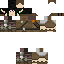
A male human skin with medium skin, wearing brown long hair dressed in a blue hoodie and brown pants, featuring a closed mouth.